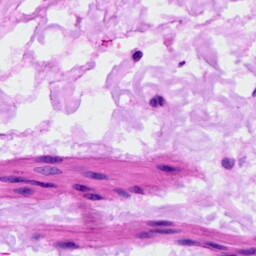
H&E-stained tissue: Ovarian